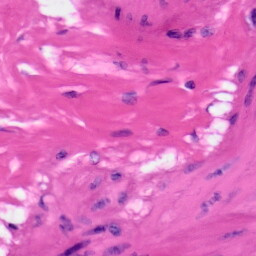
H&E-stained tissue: Skin